Question: Well i have a windows forms application in which i add a couple of listViews in order to hold some data for the user and it looks like this

As you see my form backcolor is black so the list view's grid lines and header white color makes an annoying contrast so after an hour searching without a luck i decided to ask here.
[Question] : How could i edit the colors of the Header & Grid Lines of the list view to match my needs ?
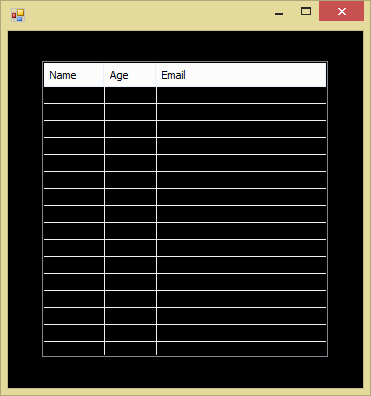
Answer: You can perform that in a DataGrid, but I don't think there's an easy way for ListView, since there are no properties for those lines, unlike DataGrid.
'''
<Style TargetType="{x:Type DataGrid}">
<Setter Property="HorizontalGridLinesBrush" Value="Red"/>
<Setter Property="VerticalGridLinesBrush" Value="Green"/>
</Style>
'''
Put it into application resources or window resources.
Other than that, there's a way to change the border color of each ListViewItem:
'''
<Style TargetType="{x:Type ListViewItem}">
<Setter Property="BorderBrush" Value="Red"/>
</Style>
'''